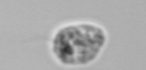
Label: Amoeba